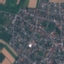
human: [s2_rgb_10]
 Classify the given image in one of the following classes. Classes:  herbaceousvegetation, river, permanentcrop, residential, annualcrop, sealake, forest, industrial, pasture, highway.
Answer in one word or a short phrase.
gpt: Residential